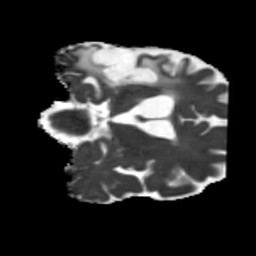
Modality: MD
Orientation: coronal
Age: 47
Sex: male
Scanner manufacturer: siemens
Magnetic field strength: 3 T
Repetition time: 5.25 s
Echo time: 0.08 s